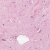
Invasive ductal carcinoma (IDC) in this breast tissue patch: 0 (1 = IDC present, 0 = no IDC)